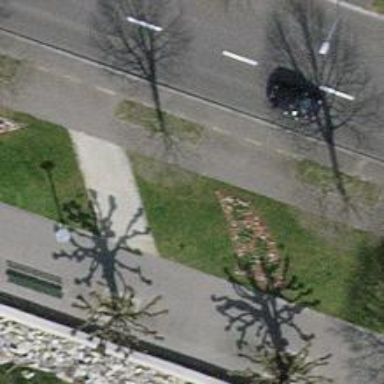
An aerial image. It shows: Avenue lined with trees.